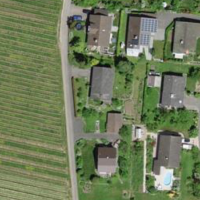
EUNIS habitat code: 55
Species observed at this site:
Corvus corone
Cyanistes caeruleus
Turdus philomelos
Sturnus vulgaris
Emberiza citrinella
Chloris chloris
Streptopelia decaocto
Passer domesticus
Buteo buteo
Jynx torquilla
Sylvia atricapilla
Fagopyrum esculentum
Passer montanus
Carduelis carduelis
Turdus merula
Columba palumbus
Phylloscopus collybita
Poecile palustris
Tachymarptis melba
Parus major
Erithacus rubecula
Milvus migrans
Milvus milvus
Pica pica
Phoenicurus ochruros
Falco tinnunculus
Accipiter nisus
Delichon urbicum